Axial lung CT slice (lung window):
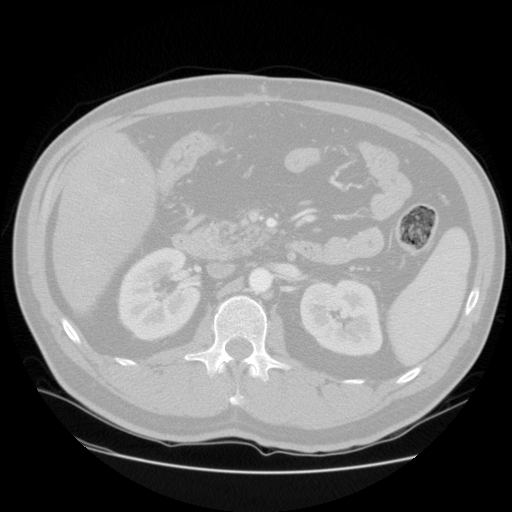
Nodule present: no